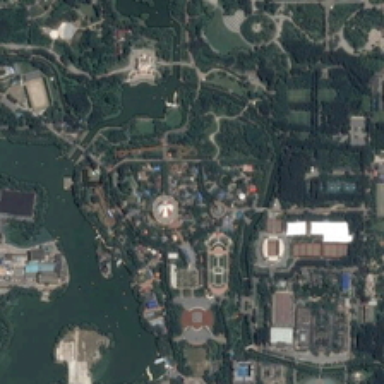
Many green trees and buildings are in a large park with ponds .